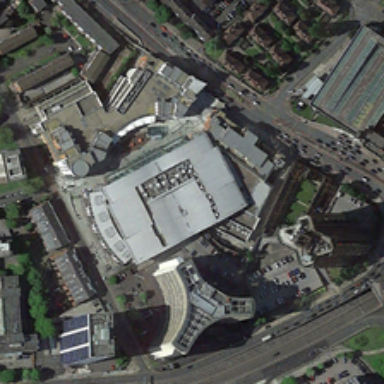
A rectangle building with light gray roof in the middle .